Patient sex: M
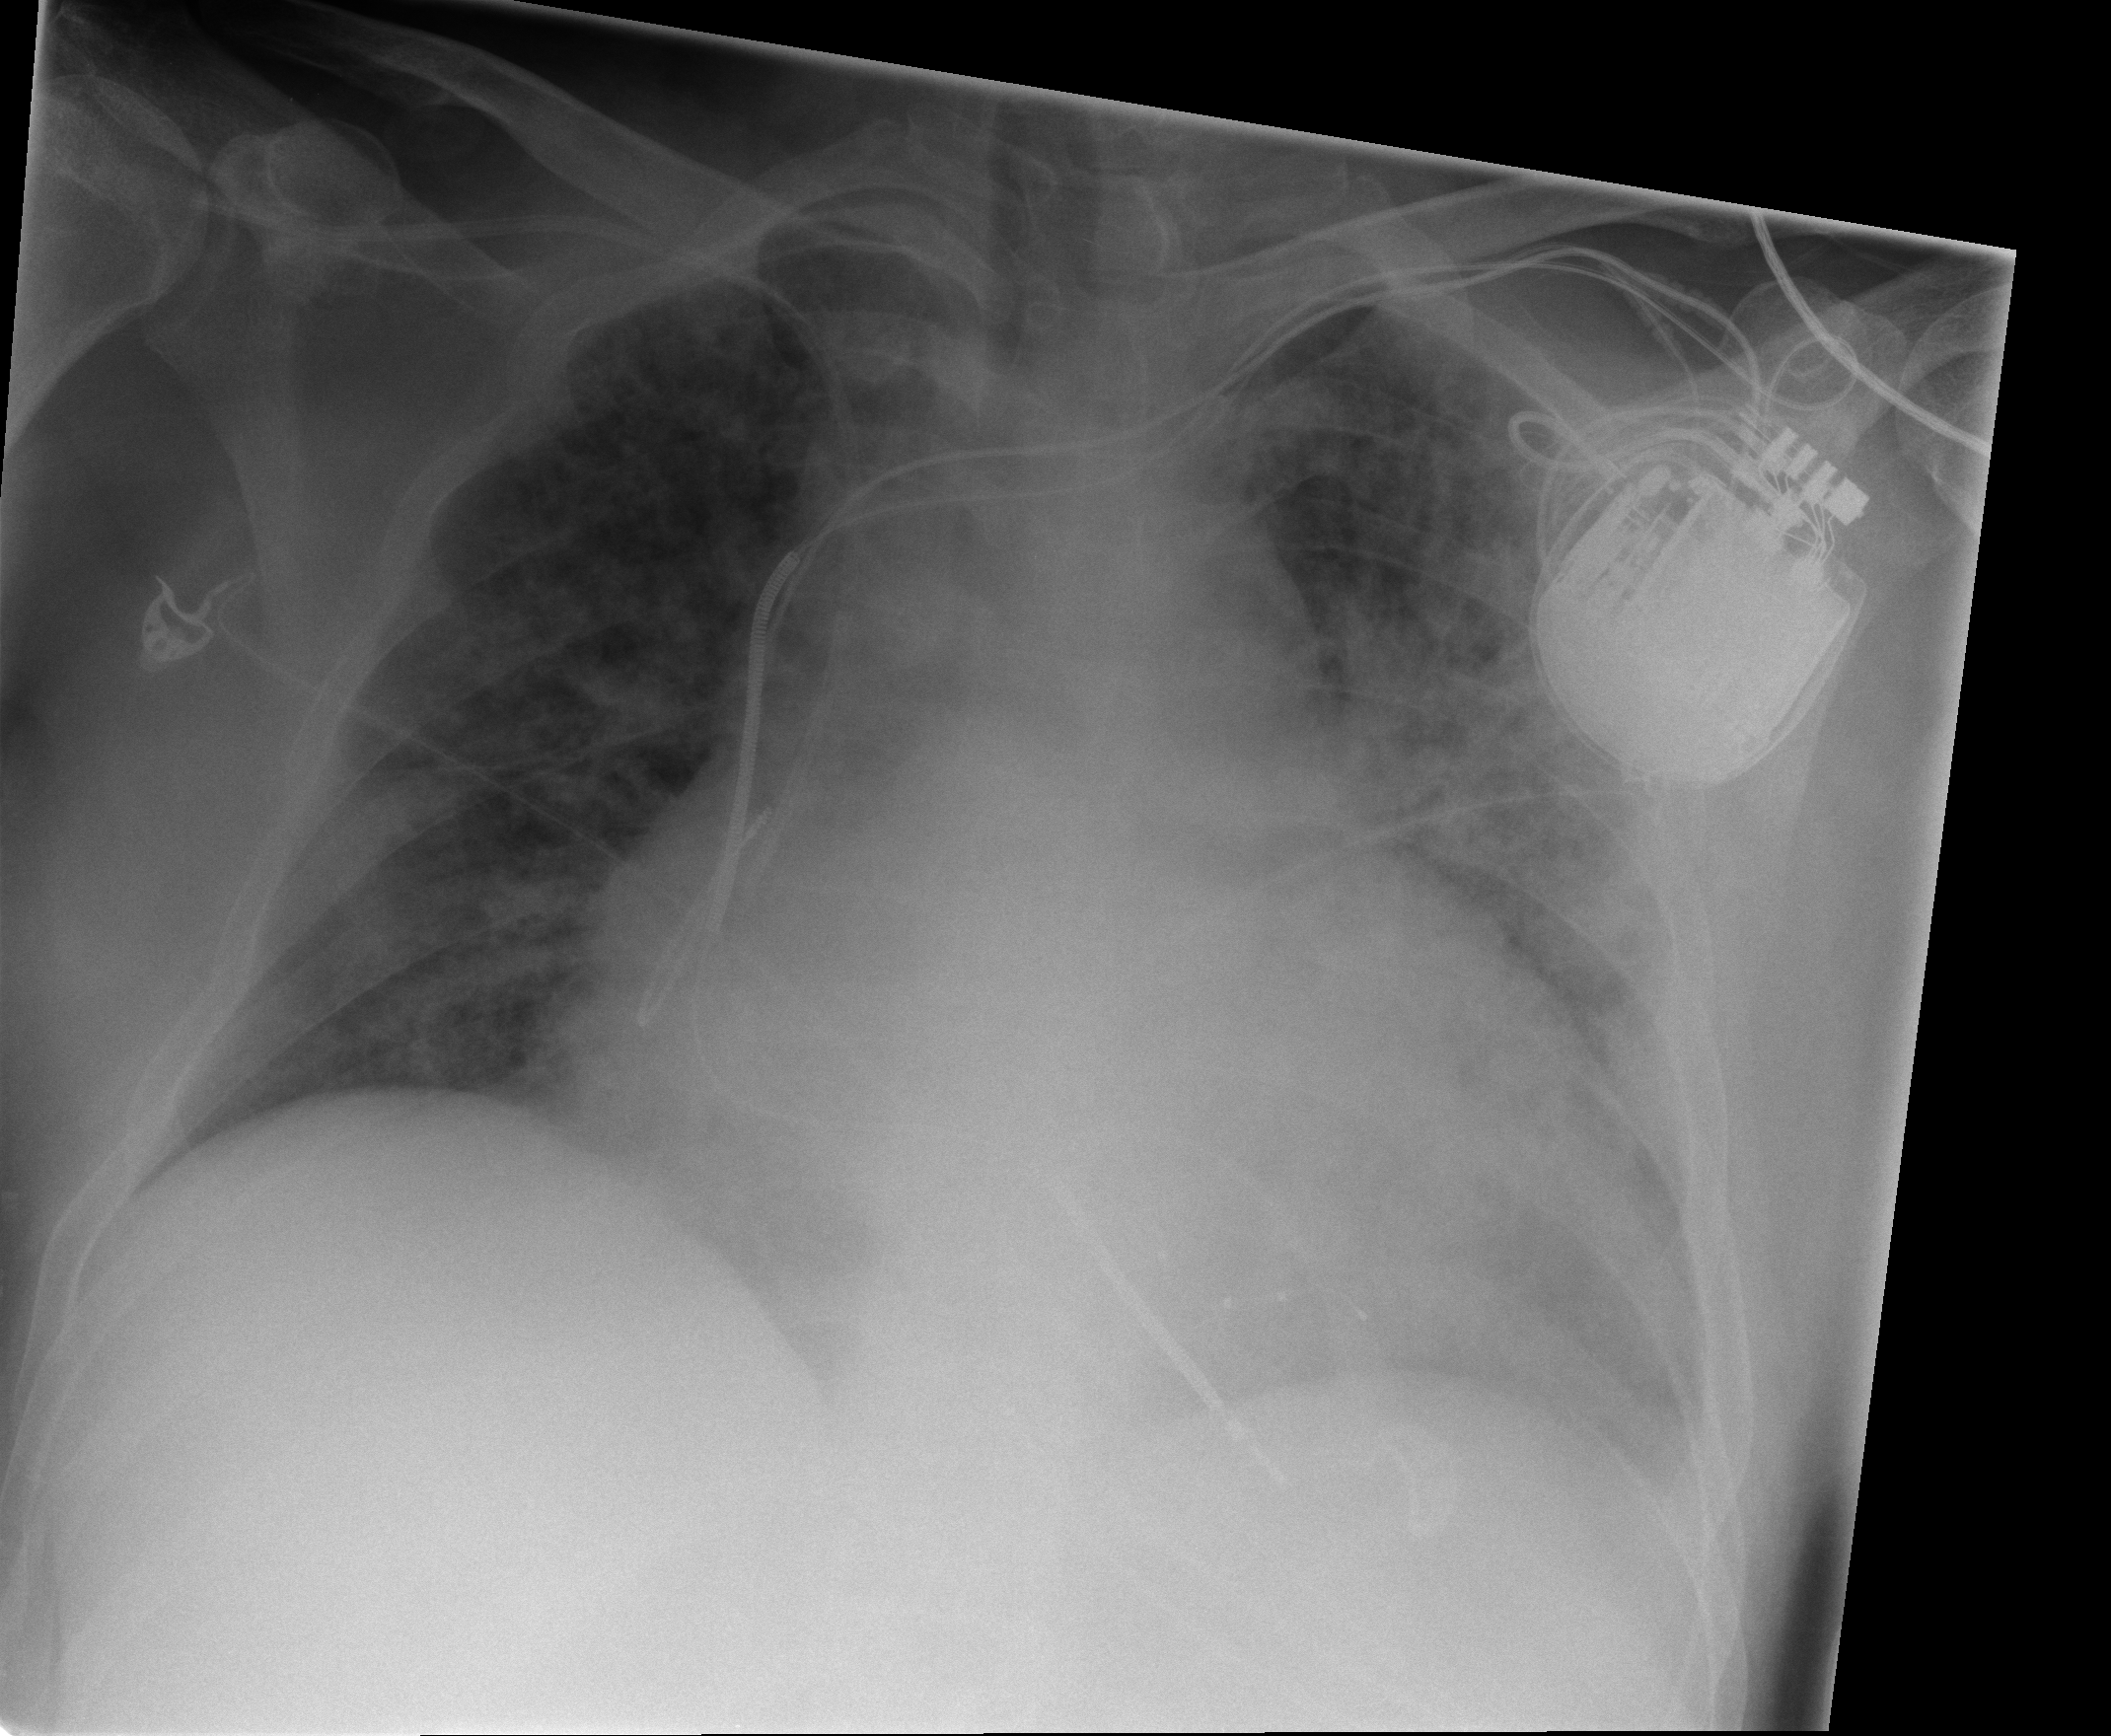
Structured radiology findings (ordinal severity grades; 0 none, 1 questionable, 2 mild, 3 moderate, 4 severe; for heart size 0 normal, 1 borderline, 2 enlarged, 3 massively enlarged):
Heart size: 3
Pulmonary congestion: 3
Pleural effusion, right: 0
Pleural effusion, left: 2
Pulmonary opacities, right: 2
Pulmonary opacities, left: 3
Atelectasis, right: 0
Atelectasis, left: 2